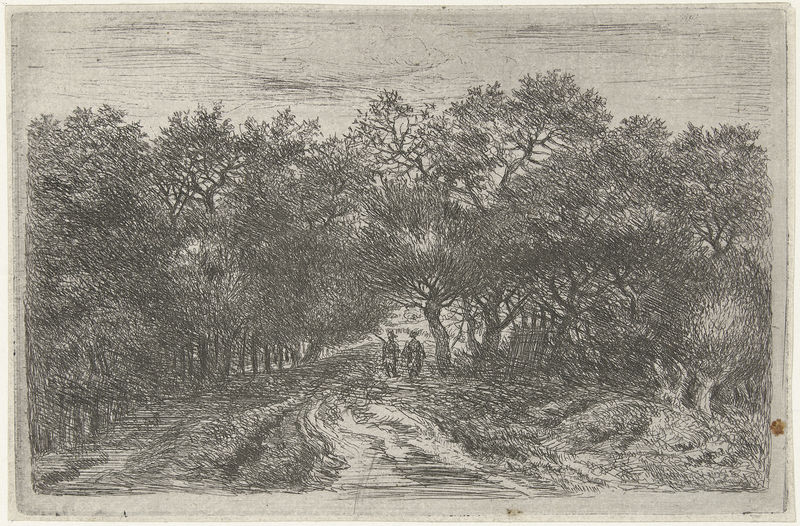
Titel: Bospad met twee figuren
Künstler: Johan de Lagoor
Standort: Amsterdam
Institution: Rijksmuseum
Schlagwörter: baum, himmel, bäume, äste, hut, hüte, skizze, zeichnung, gras, park, weg, wiese, ast, wald, zwei, soldaten, striche, hinten, druck, schwarzweiß, jäger, gewehr, wanderer, spaziergänger, wegesrand, geschultert